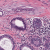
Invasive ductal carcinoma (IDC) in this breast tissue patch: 0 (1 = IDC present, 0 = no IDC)